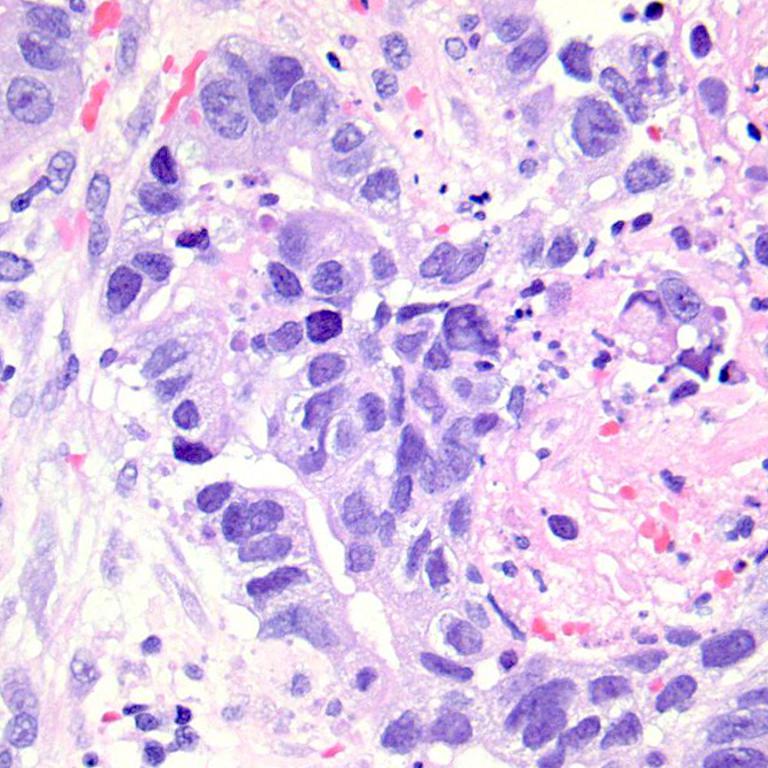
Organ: colon
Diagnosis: adenocarcinomas